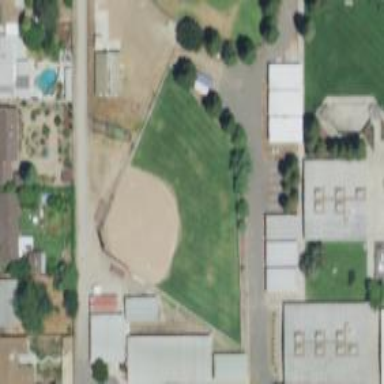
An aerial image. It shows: Baseball pitch for leisure land.